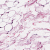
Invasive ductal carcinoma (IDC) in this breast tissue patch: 0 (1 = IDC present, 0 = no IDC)